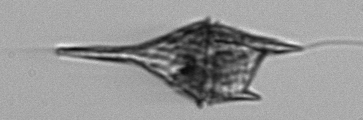
Label: Tripos_lineatus